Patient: sex M, age 65
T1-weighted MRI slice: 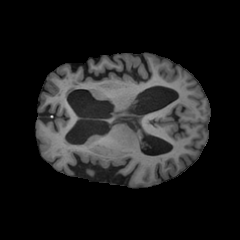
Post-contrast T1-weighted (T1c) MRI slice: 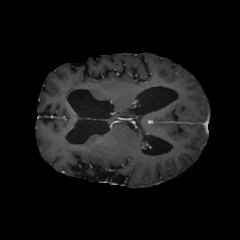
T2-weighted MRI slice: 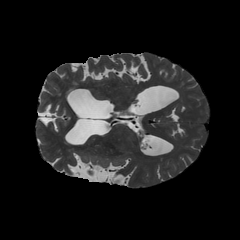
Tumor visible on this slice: no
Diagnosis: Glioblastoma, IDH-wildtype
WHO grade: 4